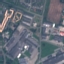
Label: Industrial